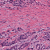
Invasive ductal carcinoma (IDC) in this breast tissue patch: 1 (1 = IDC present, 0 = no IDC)